Platform: macOS
Application: Arc Browser
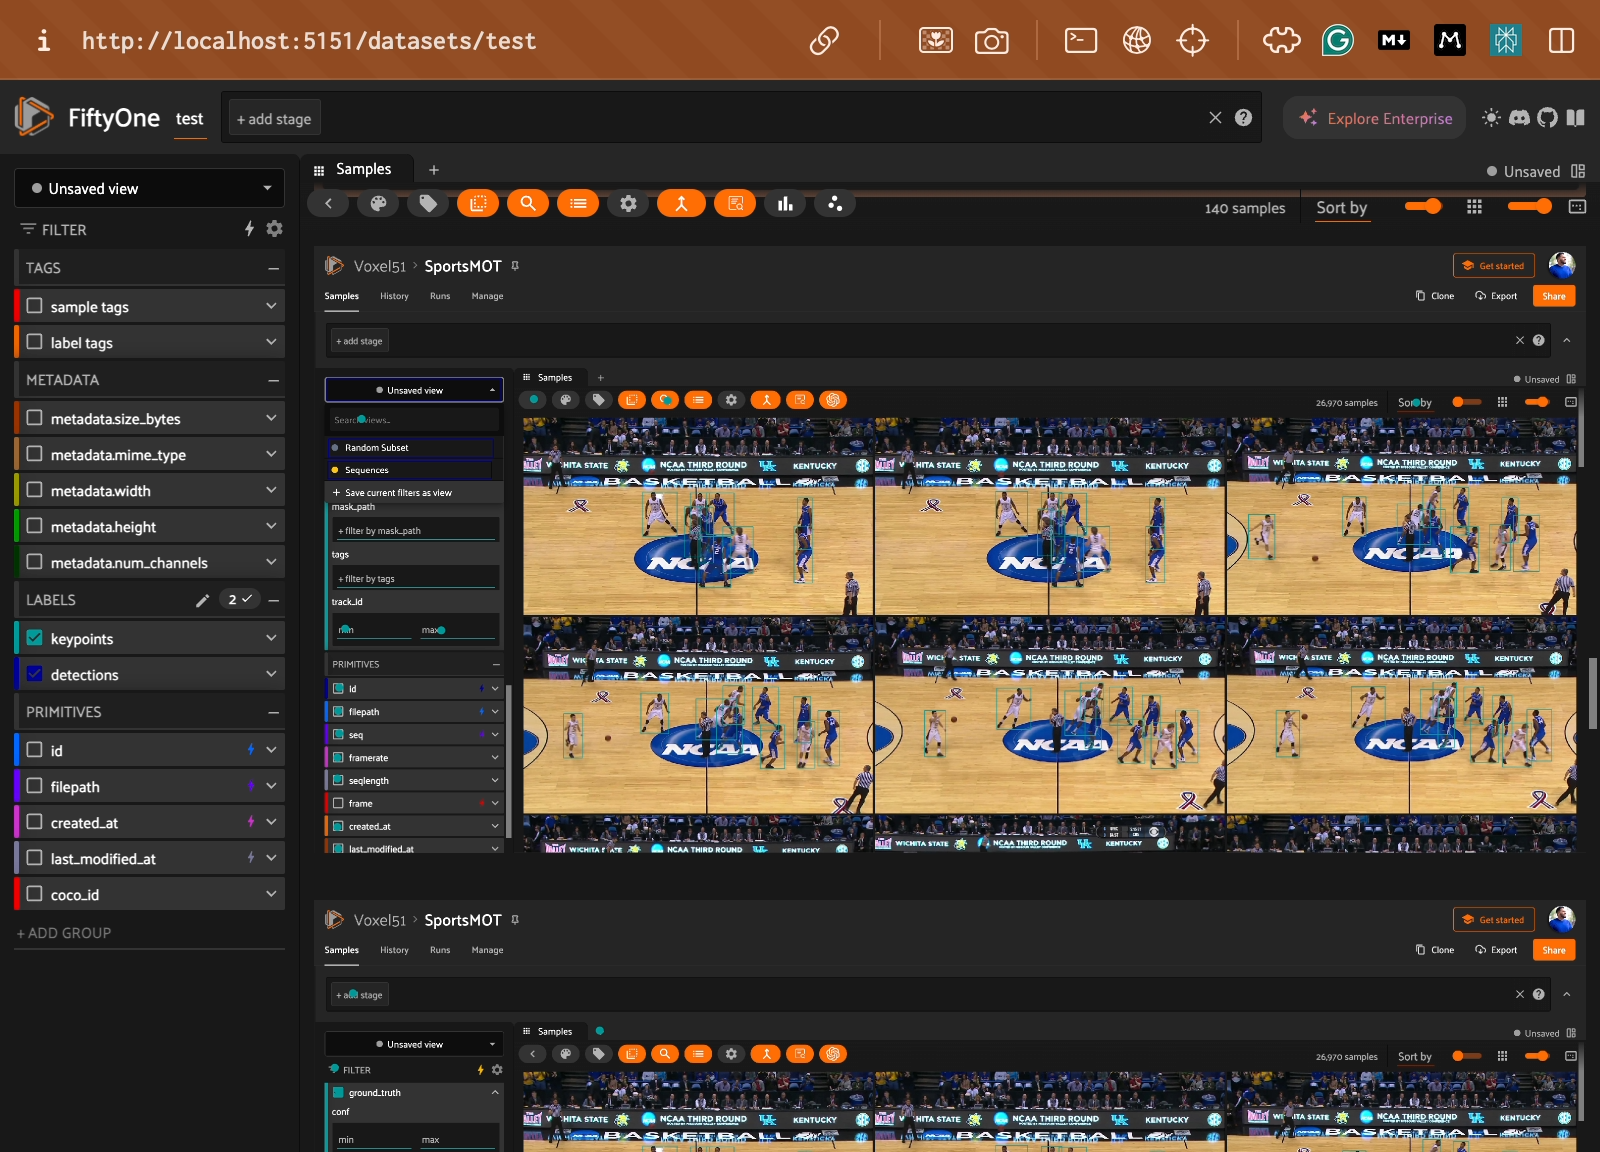
task_description: Locate the v
action_type: hover
element_info: Menu Item
steps_since_start: 1